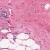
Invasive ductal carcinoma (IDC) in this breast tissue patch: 1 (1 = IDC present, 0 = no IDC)